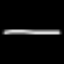
Label: line